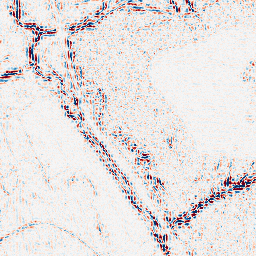
Category: wavelet
Decomposition family: wavelet_biorthogonal
Decomposition parameters: wavelet: bior3.5
level: 2
Upsampling method: regularized
Upsampling parameters: scale: 2
lambda_reg: 0.001
Upsampling scale: 2